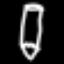
Label: pencil